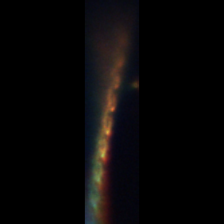
Taxon: Psuedo-nitzschia
Group: Diatoms